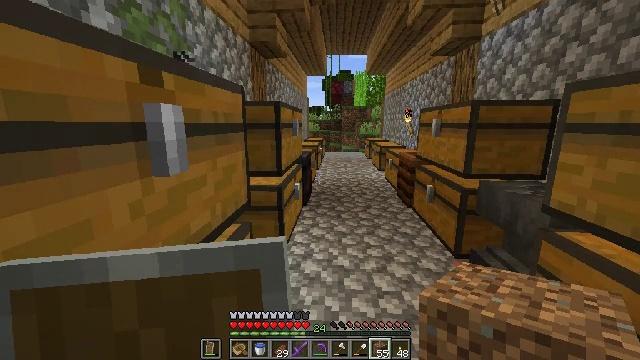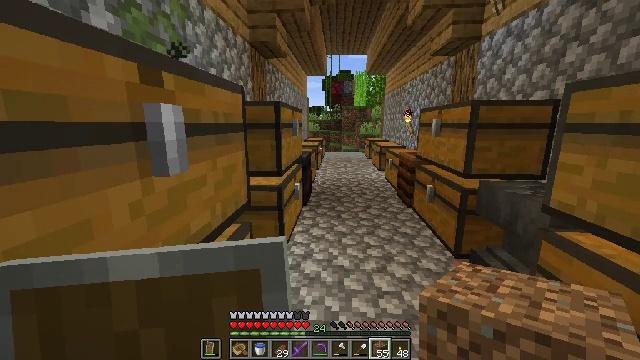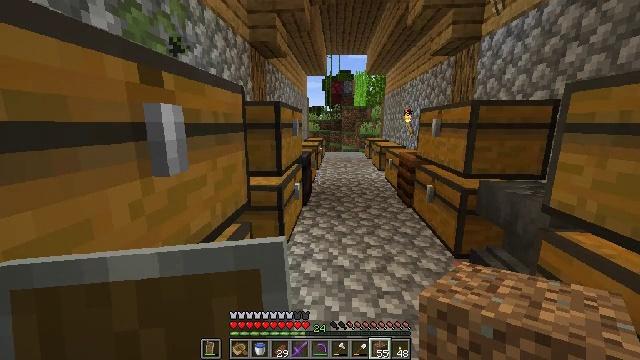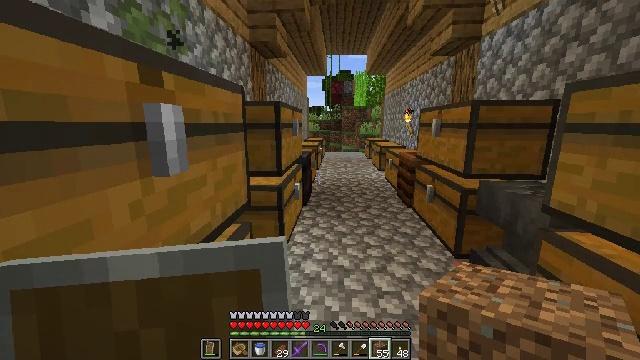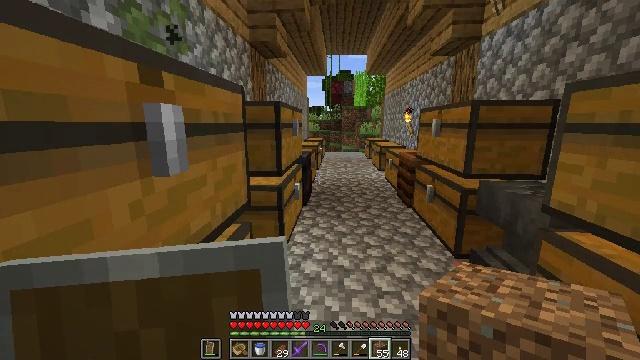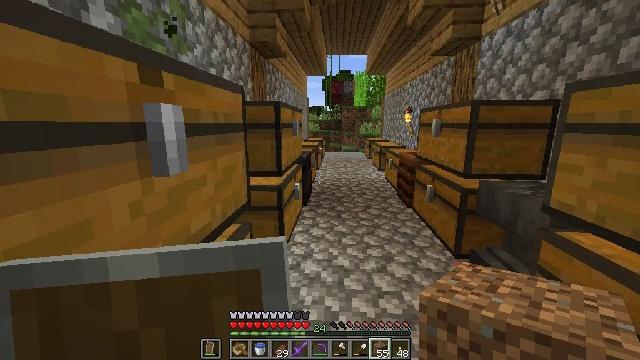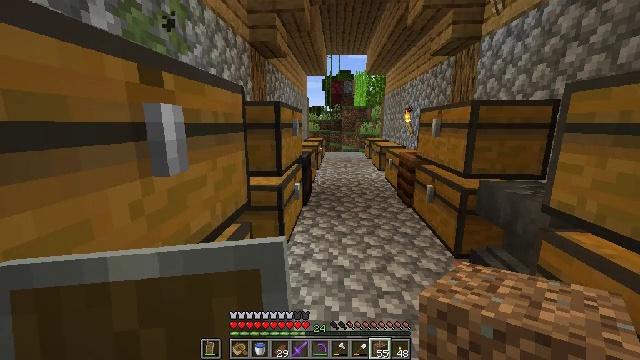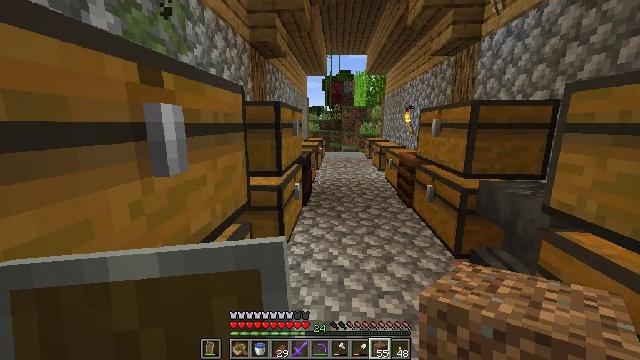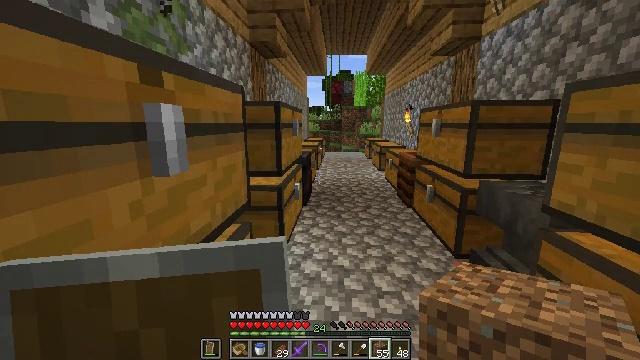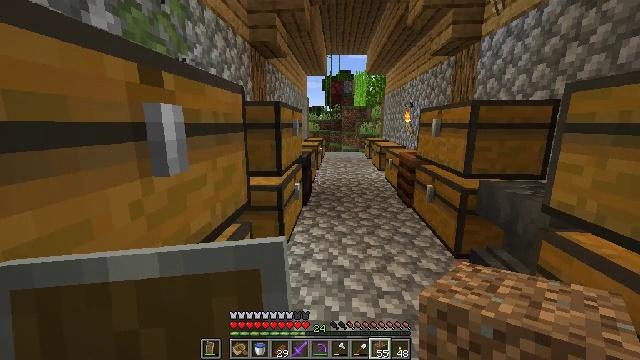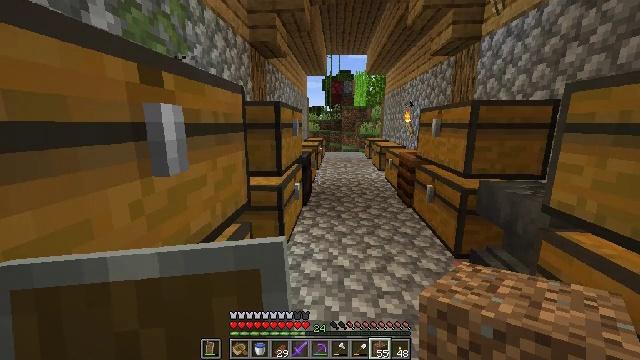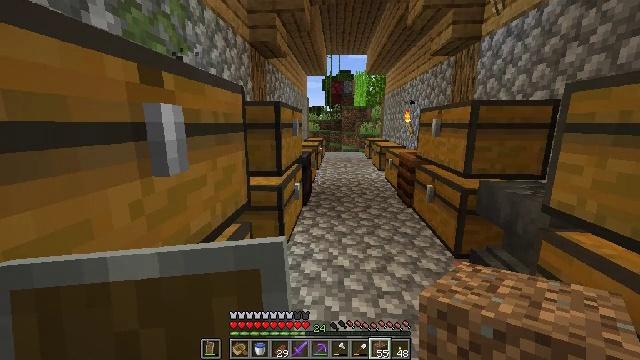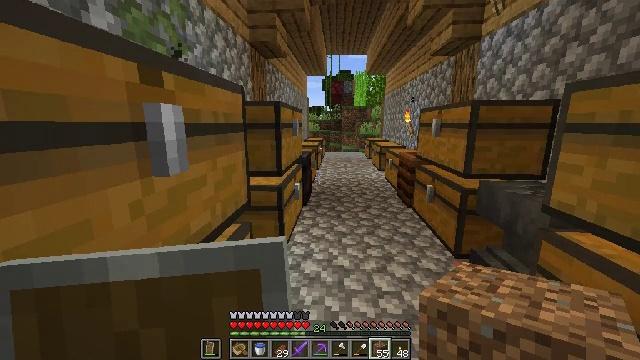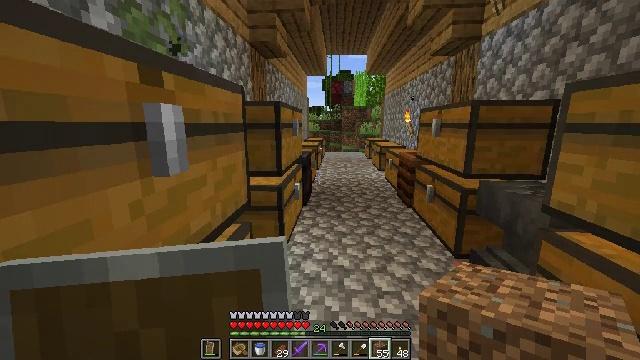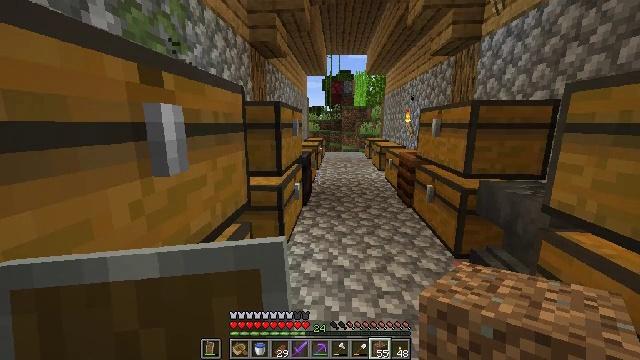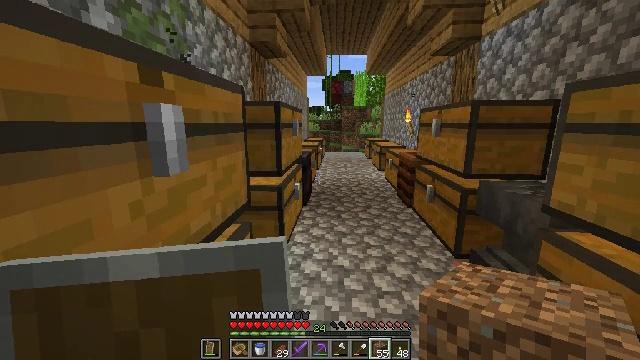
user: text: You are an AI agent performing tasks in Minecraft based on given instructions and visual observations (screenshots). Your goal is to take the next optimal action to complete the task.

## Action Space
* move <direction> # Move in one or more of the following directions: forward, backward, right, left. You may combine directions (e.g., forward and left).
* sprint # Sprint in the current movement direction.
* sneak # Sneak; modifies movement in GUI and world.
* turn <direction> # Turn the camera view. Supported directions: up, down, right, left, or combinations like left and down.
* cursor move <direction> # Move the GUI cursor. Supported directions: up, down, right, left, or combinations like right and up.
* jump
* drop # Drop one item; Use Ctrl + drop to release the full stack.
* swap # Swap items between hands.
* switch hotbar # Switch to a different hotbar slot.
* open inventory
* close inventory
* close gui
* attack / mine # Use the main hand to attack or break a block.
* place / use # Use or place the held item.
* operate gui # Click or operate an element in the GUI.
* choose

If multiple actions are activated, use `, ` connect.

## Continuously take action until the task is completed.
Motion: motion action
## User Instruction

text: Open the crafting menu and craft a brewing stand.
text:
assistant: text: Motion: no_op
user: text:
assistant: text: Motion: no_op
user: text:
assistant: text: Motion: no_op
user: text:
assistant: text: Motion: no_op
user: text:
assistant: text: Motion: no_op
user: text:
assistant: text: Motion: no_op
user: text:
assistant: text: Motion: no_op
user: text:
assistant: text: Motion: no_op
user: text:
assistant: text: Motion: no_op
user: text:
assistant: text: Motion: no_op
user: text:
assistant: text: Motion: no_op
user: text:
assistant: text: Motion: no_op
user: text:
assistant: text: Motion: no_op
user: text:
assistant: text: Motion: no_op
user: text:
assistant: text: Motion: no_op
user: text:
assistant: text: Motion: no_op
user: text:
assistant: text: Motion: no_op
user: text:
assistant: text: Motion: no_op
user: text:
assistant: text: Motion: no_op
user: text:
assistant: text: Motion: no_op
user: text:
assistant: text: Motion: no_op
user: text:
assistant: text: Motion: no_op
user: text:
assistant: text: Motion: no_op
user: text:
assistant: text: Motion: no_op
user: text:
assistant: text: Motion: no_op
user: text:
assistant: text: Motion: no_op
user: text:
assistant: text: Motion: no_op
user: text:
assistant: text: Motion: no_op
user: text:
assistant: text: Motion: no_op
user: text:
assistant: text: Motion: no_op